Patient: sex F, age 67
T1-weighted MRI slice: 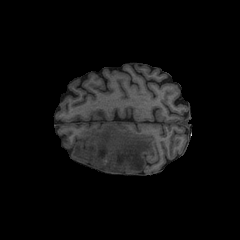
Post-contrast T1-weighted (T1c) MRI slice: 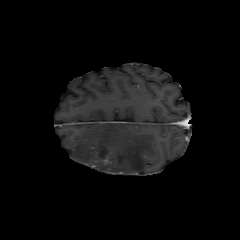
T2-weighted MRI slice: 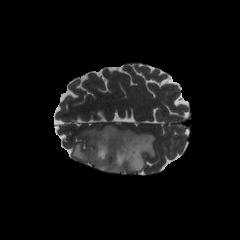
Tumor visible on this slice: yes
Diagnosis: Astrocytoma, IDH-mutant
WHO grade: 4